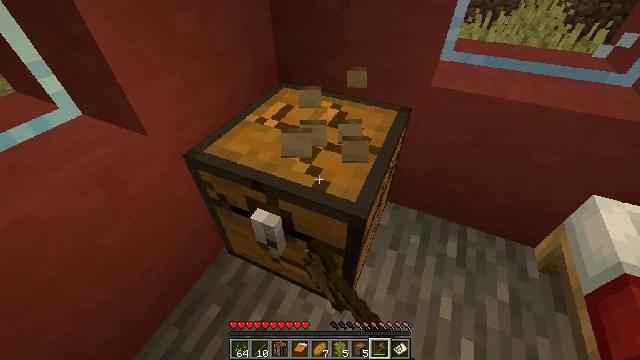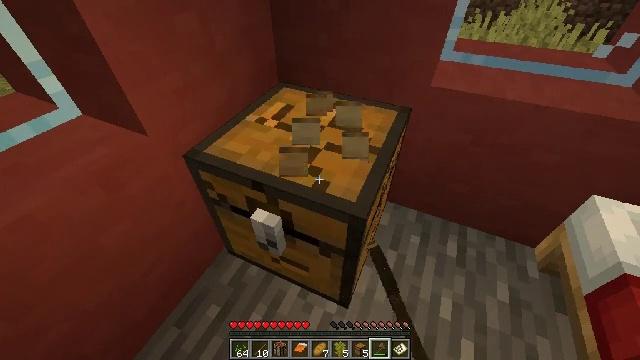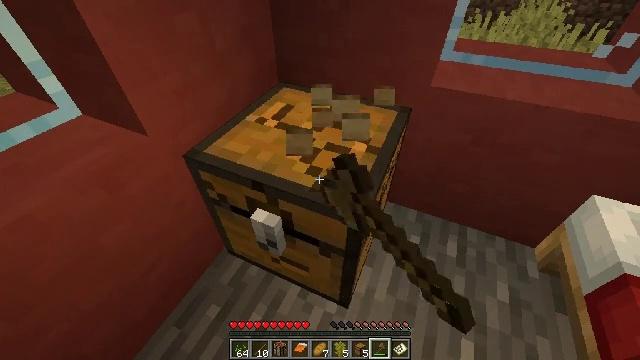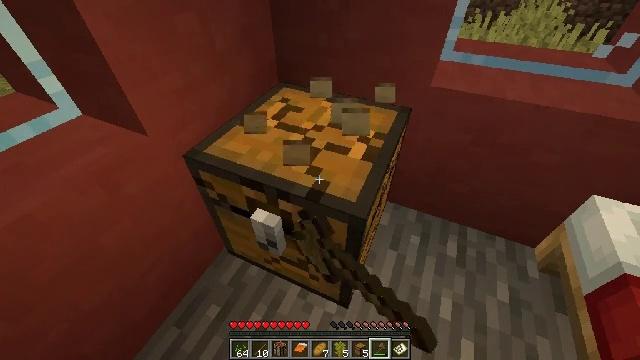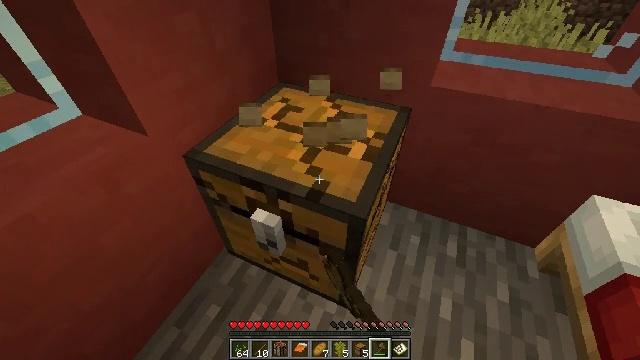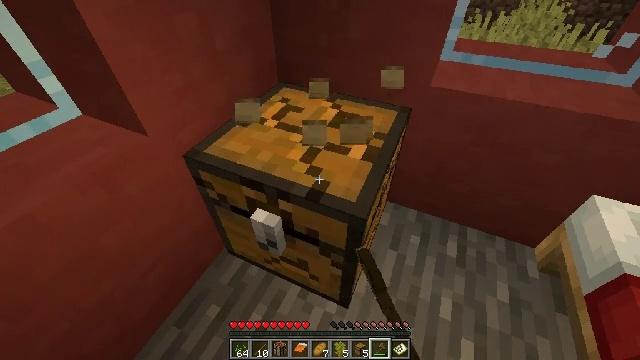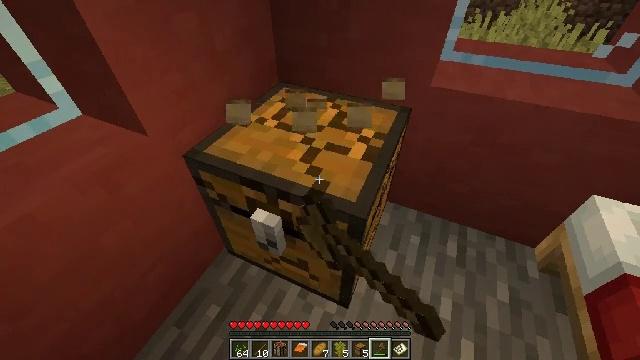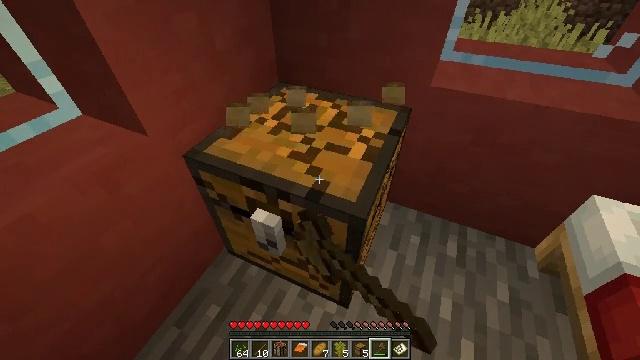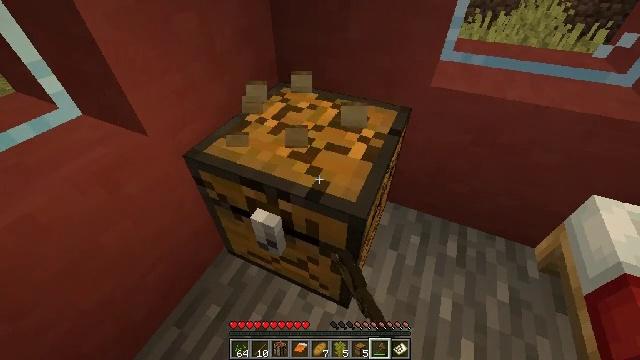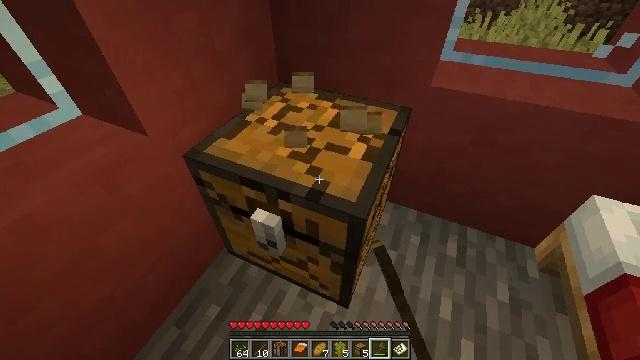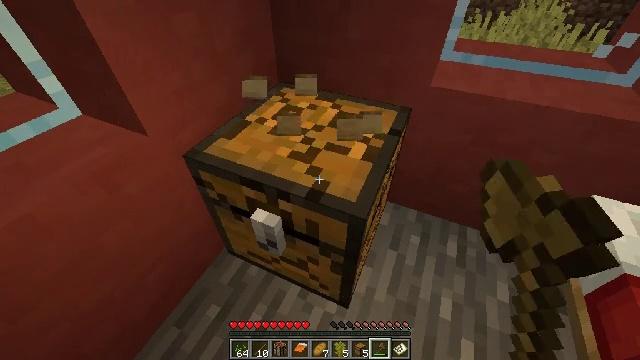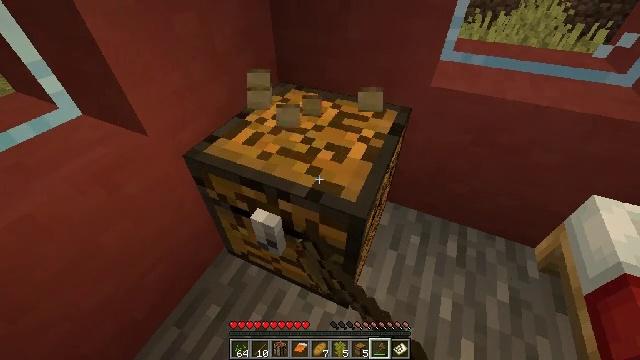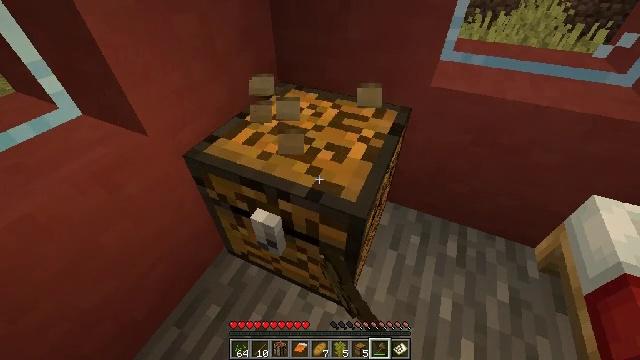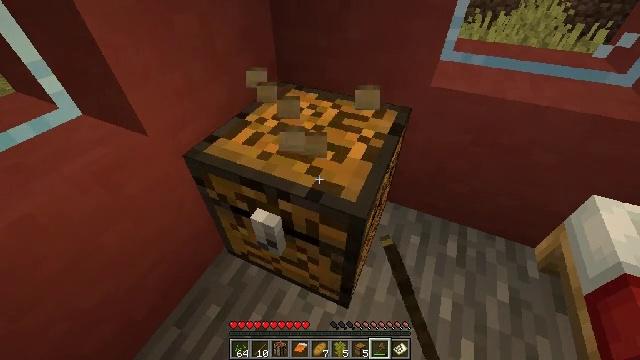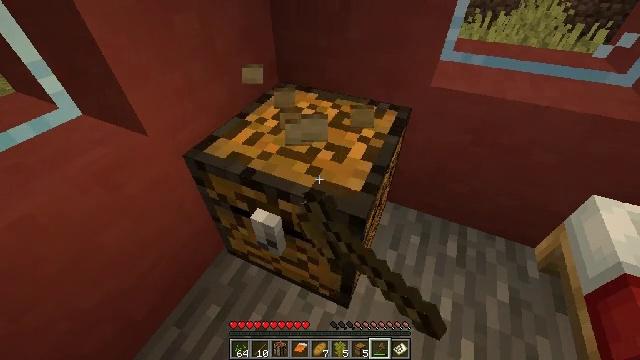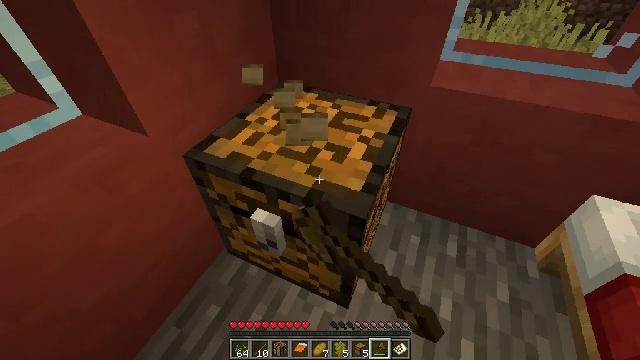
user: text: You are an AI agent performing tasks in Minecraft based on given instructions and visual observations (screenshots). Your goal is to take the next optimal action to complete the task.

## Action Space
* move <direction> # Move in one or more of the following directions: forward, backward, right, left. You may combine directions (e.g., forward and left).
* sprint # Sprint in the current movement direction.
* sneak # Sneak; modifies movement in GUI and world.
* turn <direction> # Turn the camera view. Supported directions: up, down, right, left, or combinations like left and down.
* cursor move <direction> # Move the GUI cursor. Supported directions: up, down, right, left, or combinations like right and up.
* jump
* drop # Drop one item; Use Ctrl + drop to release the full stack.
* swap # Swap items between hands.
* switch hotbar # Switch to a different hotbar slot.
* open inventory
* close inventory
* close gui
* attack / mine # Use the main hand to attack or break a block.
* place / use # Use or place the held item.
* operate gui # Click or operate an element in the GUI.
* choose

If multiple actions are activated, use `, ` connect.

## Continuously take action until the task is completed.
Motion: motion action
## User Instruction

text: Mine a chest to move it.
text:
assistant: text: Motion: attack / mine
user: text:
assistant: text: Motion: attack / mine
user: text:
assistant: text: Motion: attack / mine
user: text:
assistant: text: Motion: attack / mine
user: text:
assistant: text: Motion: attack / mine
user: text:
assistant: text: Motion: attack / mine
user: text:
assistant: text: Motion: attack / mine
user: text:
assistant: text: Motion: attack / mine
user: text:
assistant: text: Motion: attack / mine
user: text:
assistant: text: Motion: attack / mine
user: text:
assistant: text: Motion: attack / mine
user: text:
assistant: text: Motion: attack / mine
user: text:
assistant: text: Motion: attack / mine
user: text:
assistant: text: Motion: attack / mine
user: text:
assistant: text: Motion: attack / mine
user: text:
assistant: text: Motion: attack / mine
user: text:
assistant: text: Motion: attack / mine
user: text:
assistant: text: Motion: attack / mine
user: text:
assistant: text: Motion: attack / mine
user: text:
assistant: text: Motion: attack / mine
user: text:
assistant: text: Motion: attack / mine
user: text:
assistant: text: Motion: attack / mine
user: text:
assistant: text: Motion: attack / mine
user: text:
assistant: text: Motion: attack / mine